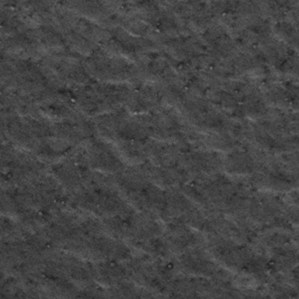
Label: frost